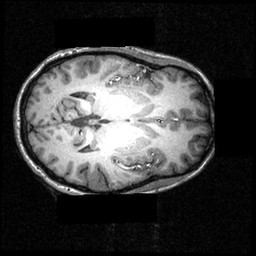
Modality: T1w
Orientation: axial
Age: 24
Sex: female
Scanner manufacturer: siemens
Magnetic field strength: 3.951 T
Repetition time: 1.5 s
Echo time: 0.00335 s